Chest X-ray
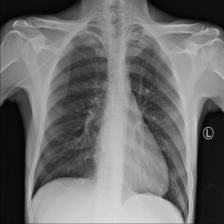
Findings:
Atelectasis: negative
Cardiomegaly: negative
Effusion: negative
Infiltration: negative
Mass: negative
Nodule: negative
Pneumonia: negative
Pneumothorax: negative
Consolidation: negative
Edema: negative
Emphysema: negative
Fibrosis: negative
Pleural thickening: negative
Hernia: negative